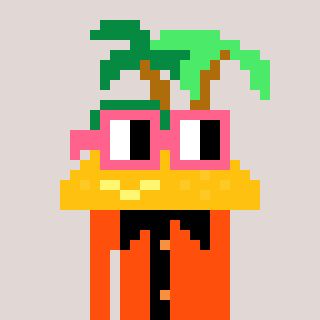
a pixel art character with square pink glasses, a island-shaped head and a orange-colored body on a warm background